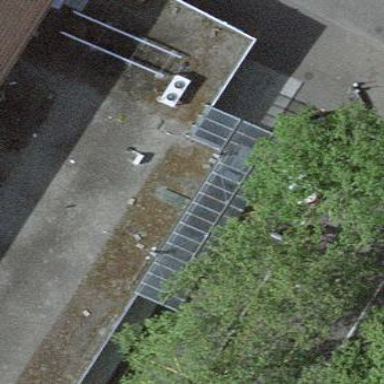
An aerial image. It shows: View of roof of building.